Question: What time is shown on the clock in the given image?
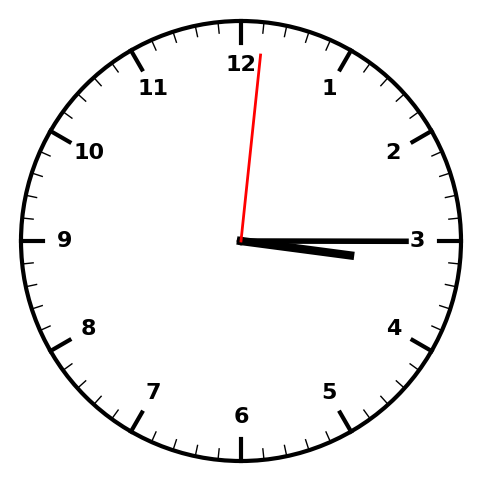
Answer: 03:15:01